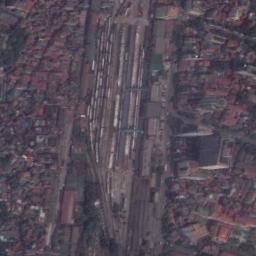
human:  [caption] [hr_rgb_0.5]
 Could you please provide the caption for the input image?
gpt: There is a railway station in the crowded city .

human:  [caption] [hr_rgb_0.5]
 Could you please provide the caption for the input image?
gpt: The railway station has lots of railways and some trains and the railway station is surrounded by lots of houses .

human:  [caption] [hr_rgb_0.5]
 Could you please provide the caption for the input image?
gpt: There are many buildings of different shapes beside the railway station .

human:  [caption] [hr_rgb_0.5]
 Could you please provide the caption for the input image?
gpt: The railway station is next to some buildings .

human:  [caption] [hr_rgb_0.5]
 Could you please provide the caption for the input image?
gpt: There are many brown buildings around the railway station .